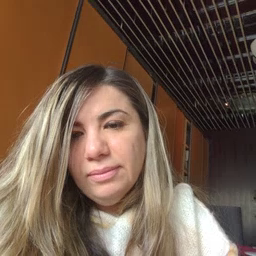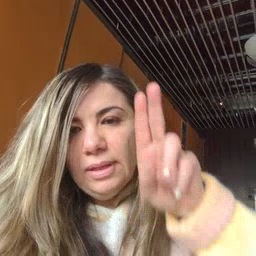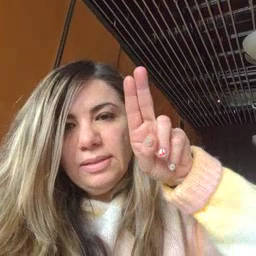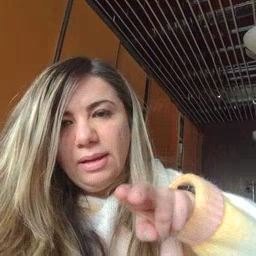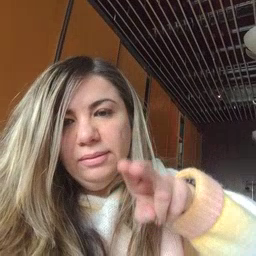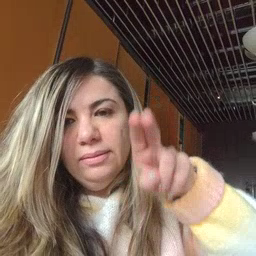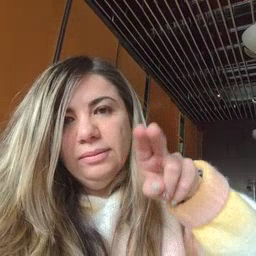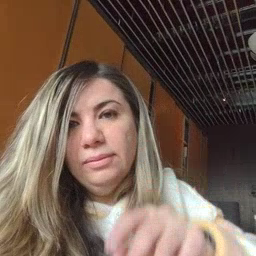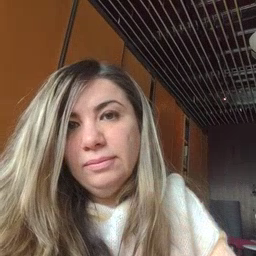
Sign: chair